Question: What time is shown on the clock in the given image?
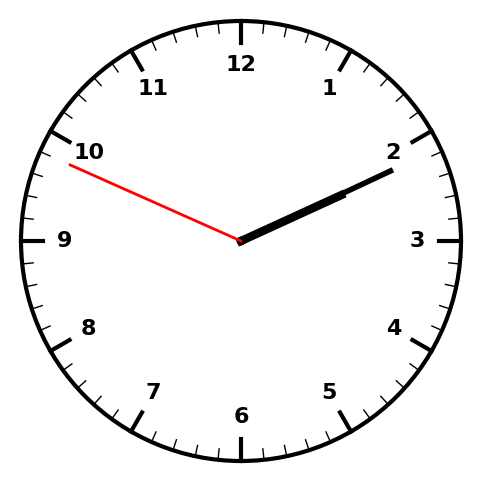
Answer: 02:10:49